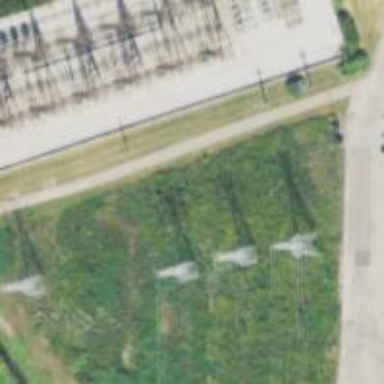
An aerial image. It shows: Power substation.